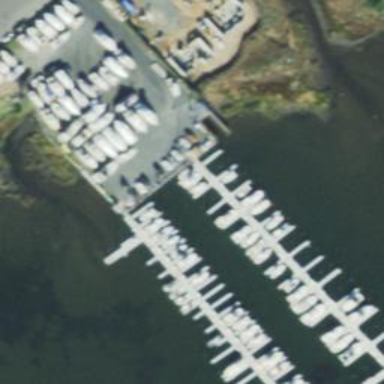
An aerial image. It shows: Pier with mooring facilities.